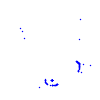
Particle: kaon